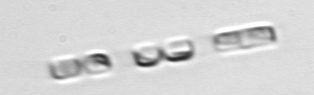
Label: Skeletonema